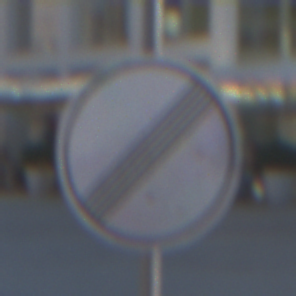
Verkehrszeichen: EndeSaemtlicherBegrenzungen
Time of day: MorningAfternoon
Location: Outdoor (Urban)
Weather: Clear
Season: NotSpecified
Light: Natural